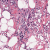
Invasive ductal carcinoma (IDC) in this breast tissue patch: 0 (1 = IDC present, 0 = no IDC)